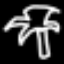
Label: palm tree